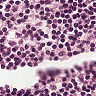
Metastatic tissue present: no